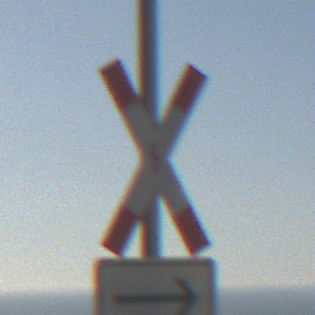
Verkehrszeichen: Andreaskreuz
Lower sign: RichtungsangabeDurchPfeile4
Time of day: MorningAfternoon
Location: Outdoor (Urban)
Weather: Clear
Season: NotSpecified
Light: Natural